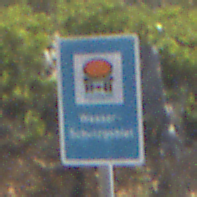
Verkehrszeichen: Wasserschutzgebiet
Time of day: MorningAfternoon
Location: Outdoor (RoadRail)
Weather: PartlyCloudy
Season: NotSpecified
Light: Natural